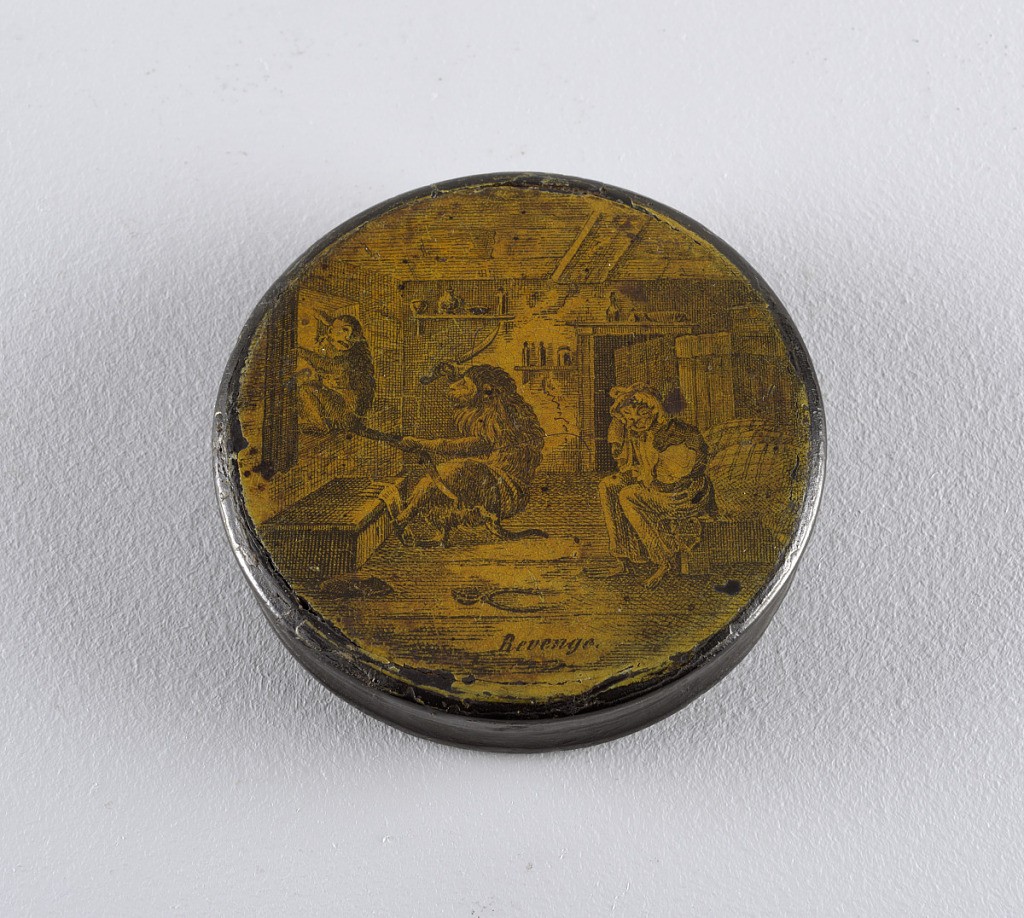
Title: Revenge
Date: late 18th century
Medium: Lacquered boxwood and paper
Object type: Patch box and cover
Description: A: Circular box, lacquered black; B: cover, lacquered black, with engraving pasted on top, entitled "Revenge" and showing interior of a modest house, with dressed female lion sitting on edge of bed, while a male lion is about to cut off the tail of a monkey escaping through a window.